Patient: sex M, age 71
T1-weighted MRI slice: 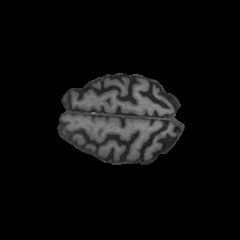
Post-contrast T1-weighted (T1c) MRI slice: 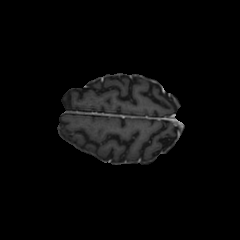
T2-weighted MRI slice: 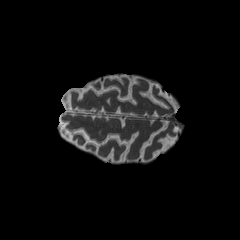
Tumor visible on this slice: no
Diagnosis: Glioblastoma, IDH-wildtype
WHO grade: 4